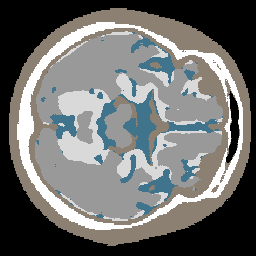
Label: no_lesion